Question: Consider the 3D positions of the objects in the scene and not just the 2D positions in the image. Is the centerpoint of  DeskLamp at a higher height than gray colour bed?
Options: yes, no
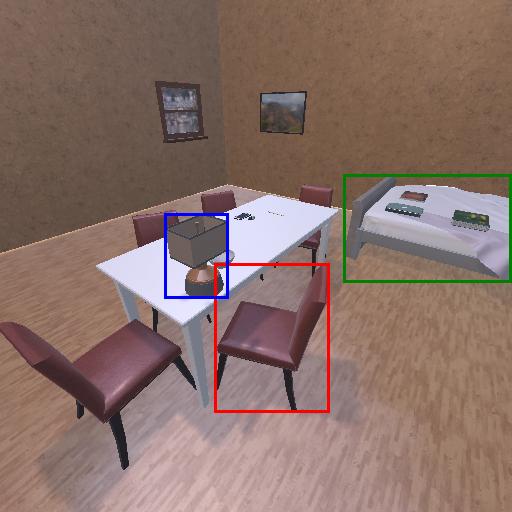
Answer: yes